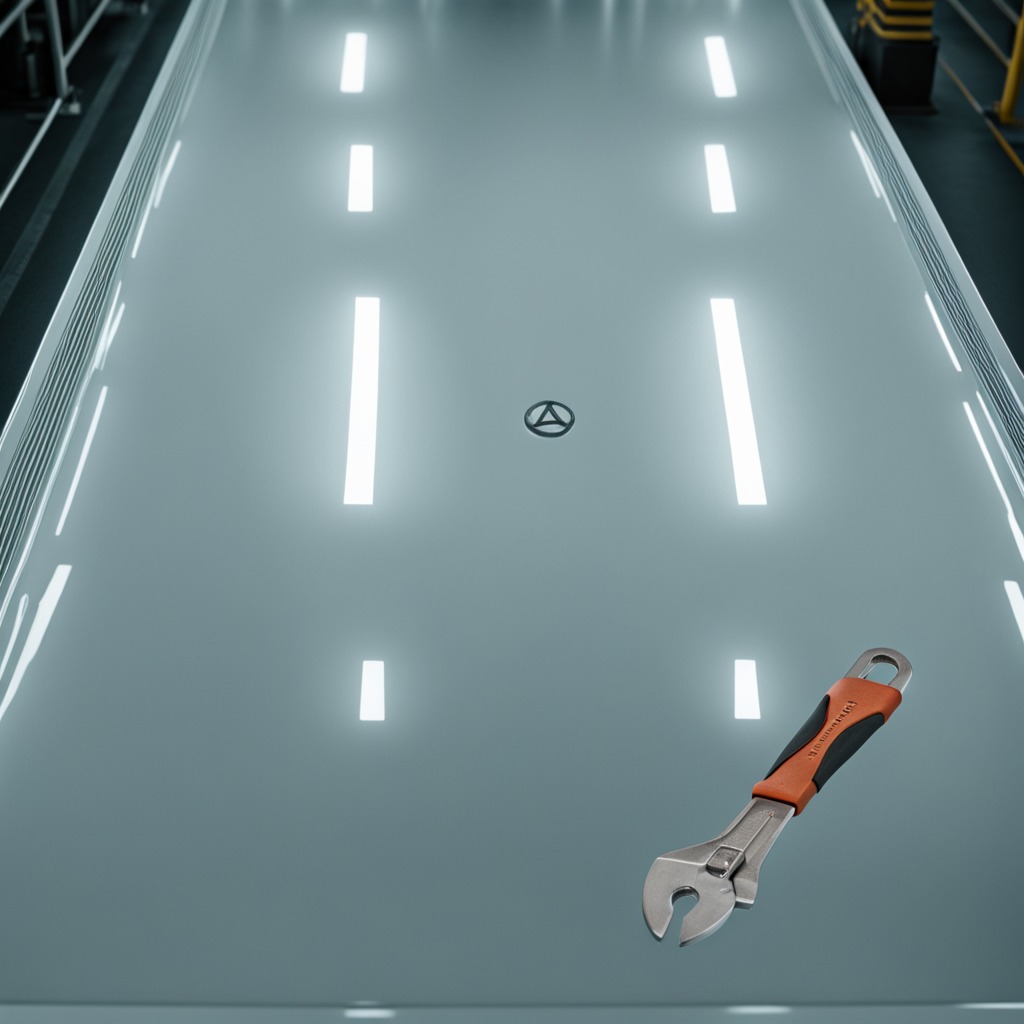
An wrench is lying on a table in a ship maintenance bay.